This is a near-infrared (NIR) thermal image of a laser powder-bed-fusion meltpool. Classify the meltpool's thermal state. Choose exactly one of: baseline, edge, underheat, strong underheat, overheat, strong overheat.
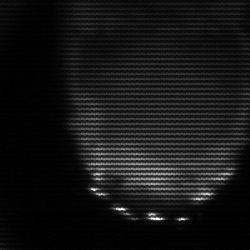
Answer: edge